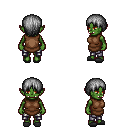
a pixel art fantasy rpg character, female body template, orc, green skin, brown tunic, metal pants, gray plain hairstyle, gray slippers, four views (front, back, left, right), 2x2 character sprite sheet, small pixel art, hard edges, no anti-aliasing